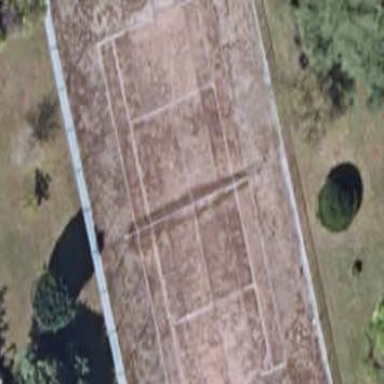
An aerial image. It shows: Tennis court in leisure pitch.